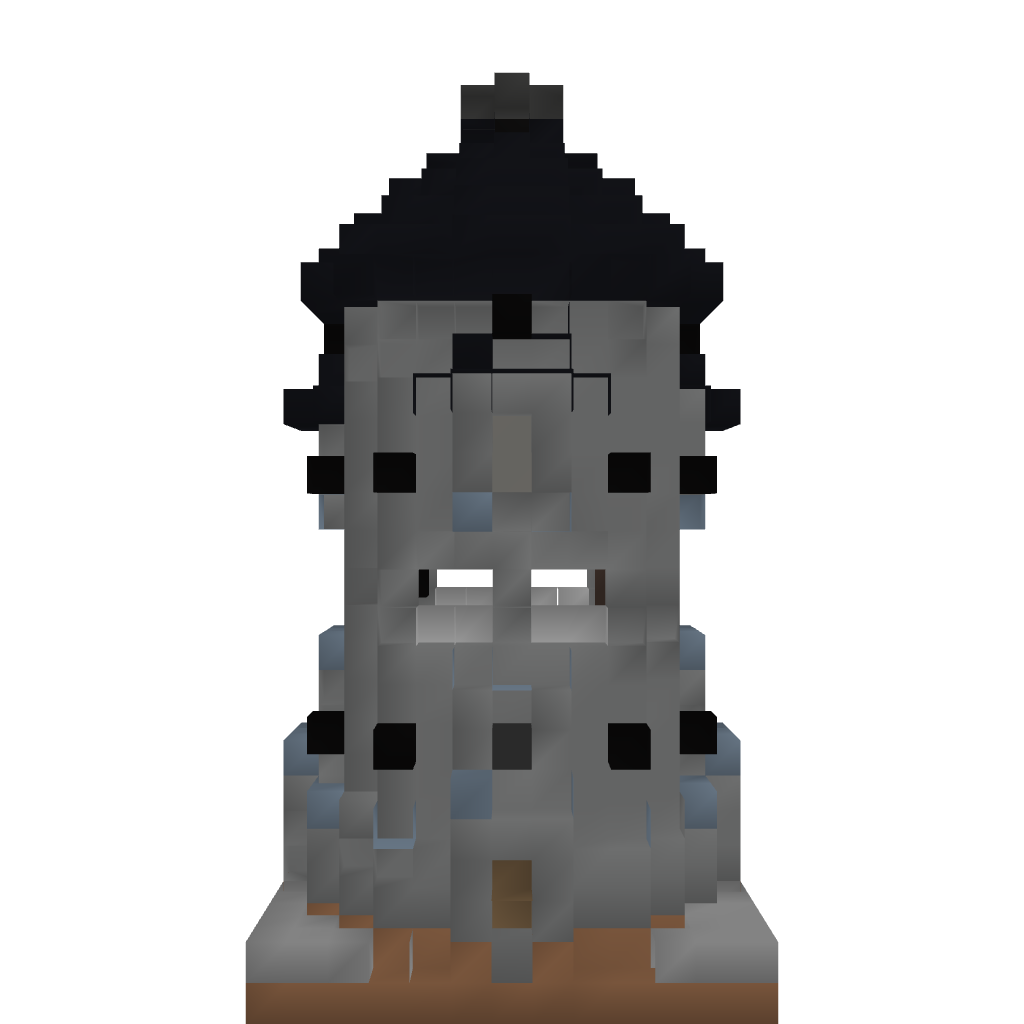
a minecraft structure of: Medieval Stonebrick Watchtower